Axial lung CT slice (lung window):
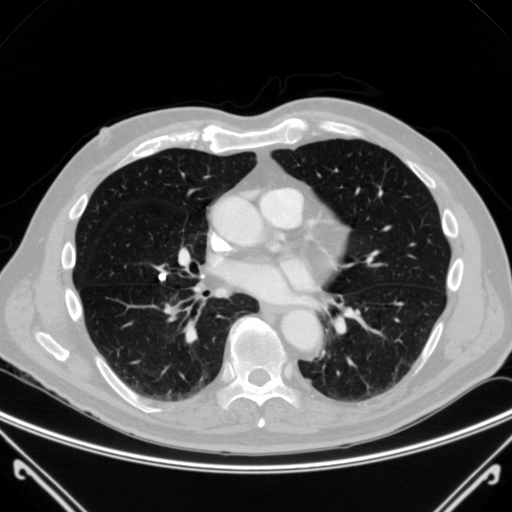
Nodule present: no